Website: walmart
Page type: customer-info-address
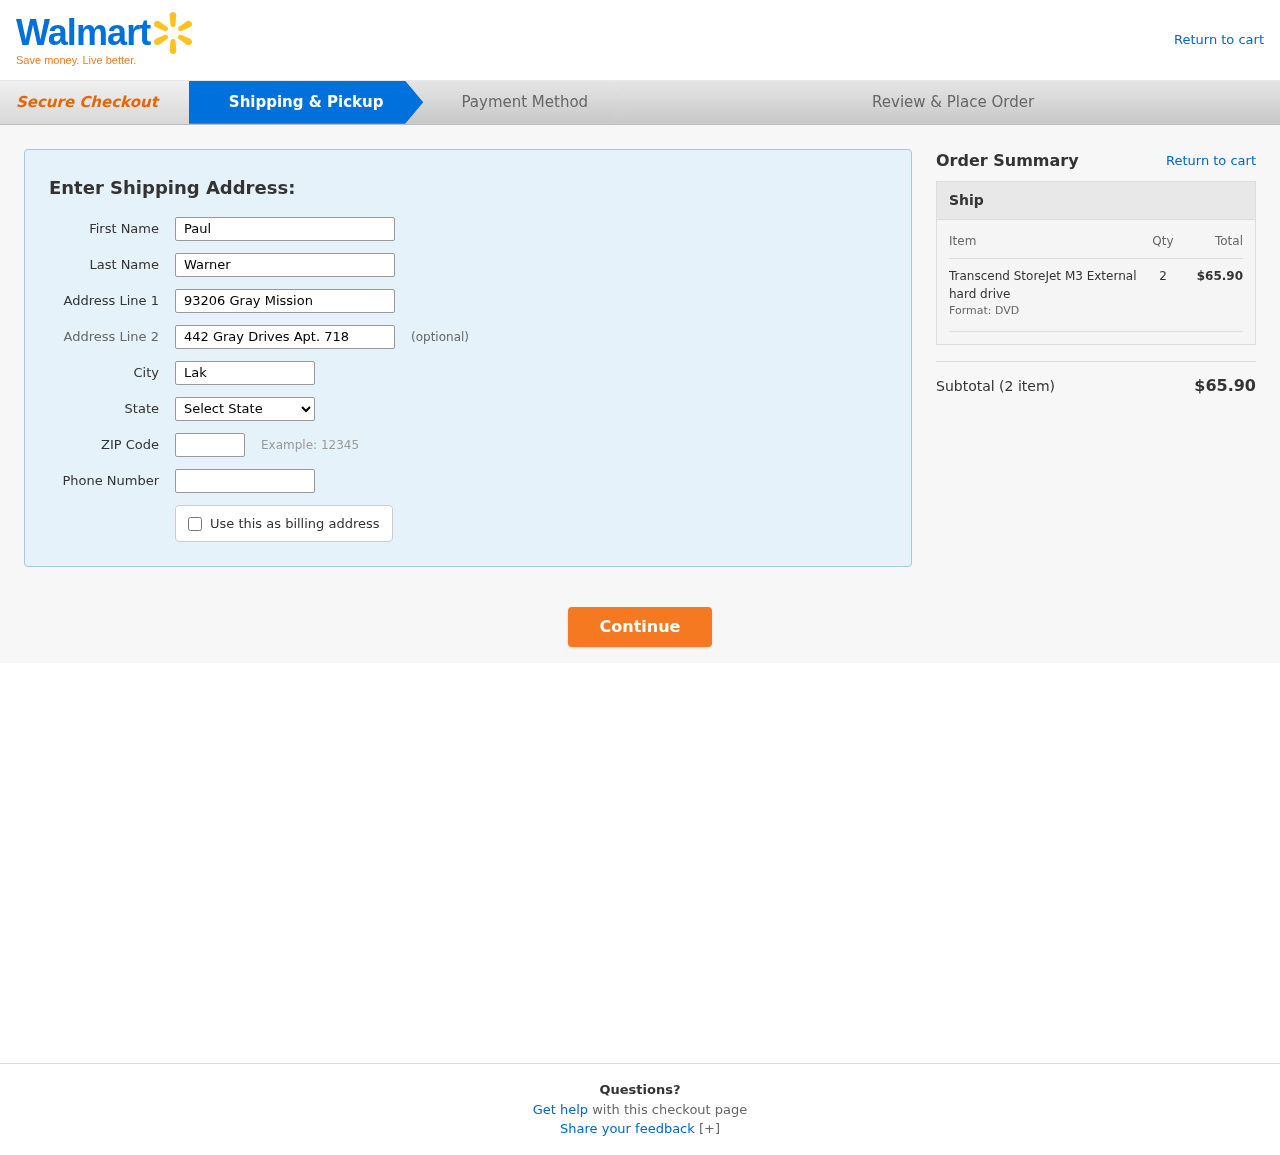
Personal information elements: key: PII_CITY
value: Lake Thomasfort
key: PII_FIRSTNAME
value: Paul
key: PII_LASTNAME
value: Warner
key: PII_PHONE
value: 9637983148
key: PII_POSTCODE
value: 01413
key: PII_STATE
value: New York
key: PII_STREET
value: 93206 Gray Mission
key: PII_STREET2
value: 442 Gray Drives Apt. 718
Product elements: key: PRODUCT1_NAME
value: Transcend StoreJet M3 External hard drive
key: PRODUCT1_QUANTITY
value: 2
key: PRODUCT1_LINE_TOTAL
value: $65.90
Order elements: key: ORDER_NUM_ITEMS
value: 2
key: ORDER_SUBTOTAL
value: $65.90